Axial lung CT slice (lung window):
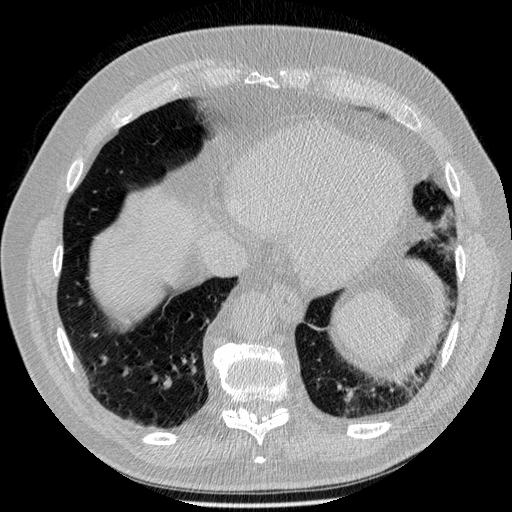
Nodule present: no